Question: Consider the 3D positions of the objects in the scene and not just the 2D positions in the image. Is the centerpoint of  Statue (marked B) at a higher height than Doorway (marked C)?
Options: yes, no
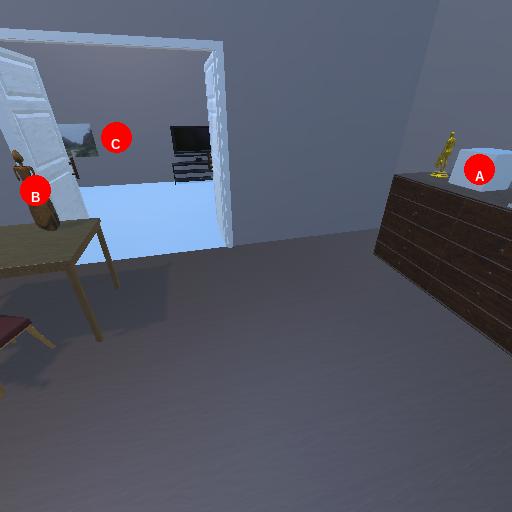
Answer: yes